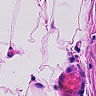
Metastatic tissue present: no